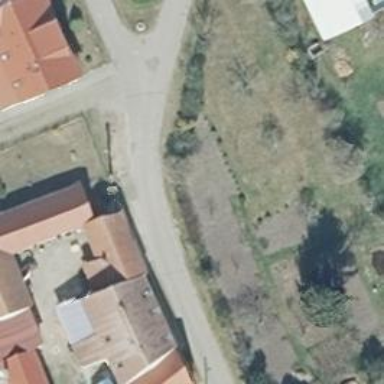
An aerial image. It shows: Residential road.